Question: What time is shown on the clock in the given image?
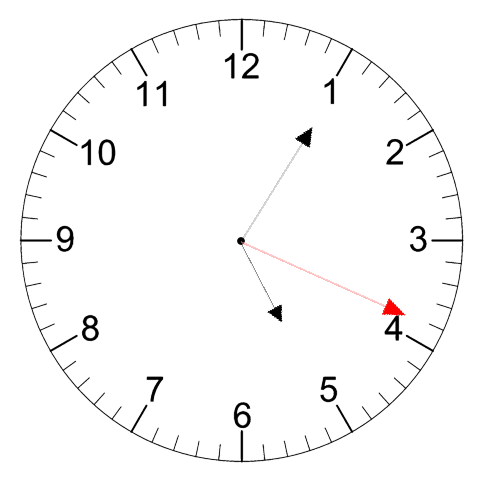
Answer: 05:05:19